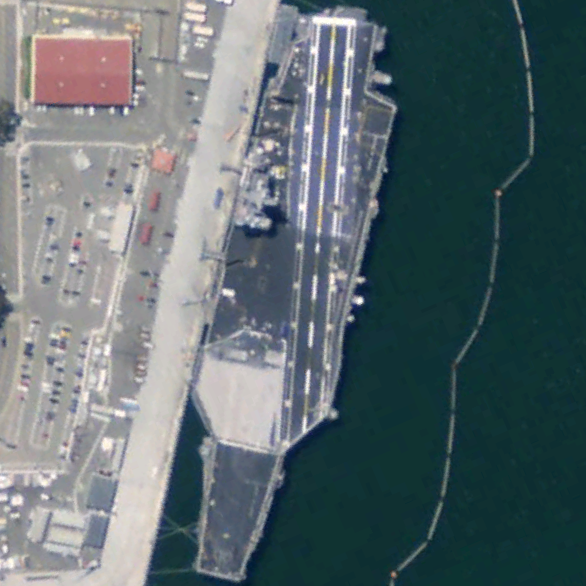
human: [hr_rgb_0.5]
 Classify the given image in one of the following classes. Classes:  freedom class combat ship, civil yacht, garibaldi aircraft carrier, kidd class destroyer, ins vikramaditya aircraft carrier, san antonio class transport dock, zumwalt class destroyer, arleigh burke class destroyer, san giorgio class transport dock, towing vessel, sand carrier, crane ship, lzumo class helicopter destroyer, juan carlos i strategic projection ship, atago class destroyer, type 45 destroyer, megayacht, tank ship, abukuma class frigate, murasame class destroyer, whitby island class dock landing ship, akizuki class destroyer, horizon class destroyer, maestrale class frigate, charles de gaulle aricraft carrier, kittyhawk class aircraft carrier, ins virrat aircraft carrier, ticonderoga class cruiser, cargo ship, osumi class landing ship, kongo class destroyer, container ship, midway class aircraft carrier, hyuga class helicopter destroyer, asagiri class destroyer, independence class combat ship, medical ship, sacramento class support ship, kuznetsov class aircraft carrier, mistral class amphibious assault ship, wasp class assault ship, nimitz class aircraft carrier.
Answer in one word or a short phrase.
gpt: Nimitz class aircraft carrier